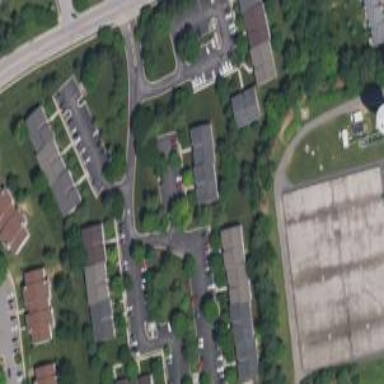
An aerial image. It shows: Neighborhood.